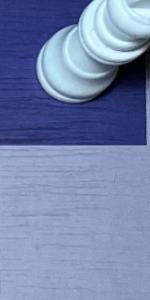
Label: Empty